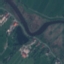
Label: River